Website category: university
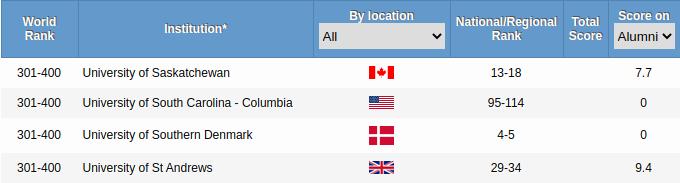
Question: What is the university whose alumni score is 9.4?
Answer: University of St Andrews

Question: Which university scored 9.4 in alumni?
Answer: University of St Andrews